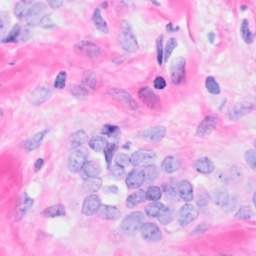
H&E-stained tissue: Breast